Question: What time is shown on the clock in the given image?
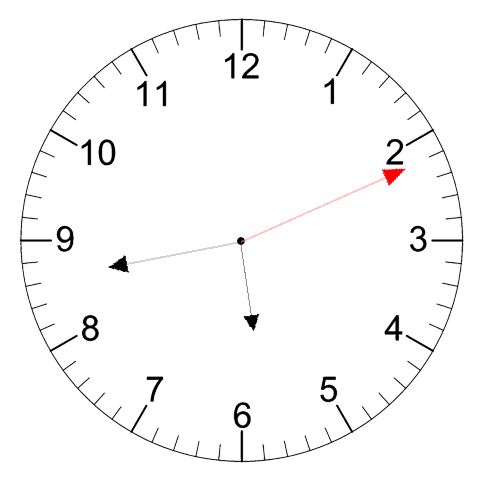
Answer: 05:43:11